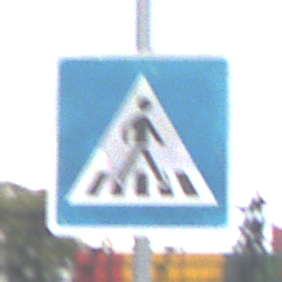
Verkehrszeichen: FussgaengerueberwegLinks
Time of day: MorningAfternoon
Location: Outdoor (RoadRail)
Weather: PartlyCloudy
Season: NotSpecified
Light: Natural